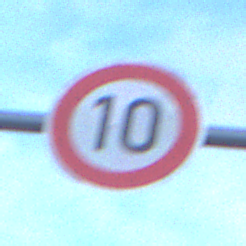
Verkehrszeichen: Geschwindigkeit10
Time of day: SunriseSunset
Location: Outdoor (Suburban)
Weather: PartlyCloudy
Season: NotSpecified
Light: Natural